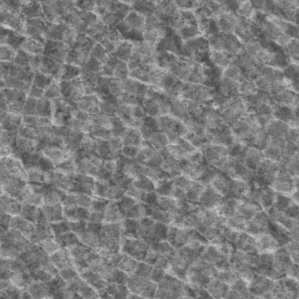
Label: frost